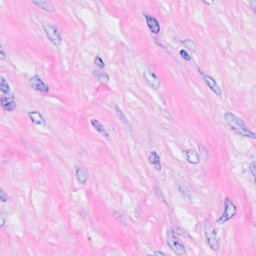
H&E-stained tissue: Breast